Question: i'm searching Days now for a Rate/Like Gem that allows me to rate/like an image just like the Facebook Like.
I'm having that button hovering over my image:

and it would be nice if could access the Like Count and Display it.
I would not post this if i didn't really searched it, but after DAYS, maybe someone knows a quick solution to my Problem.
Thanks
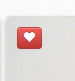
Answer: Did you tried 'acts_as_votable' gem? if no, that's what you need
Usage:
'''
class Pin < ActiveRecord::Base
# ...
acts_as_votable
end
class User < ActiveRecord::Base
#...
acts_as_voter
end
'''
Helpful links
- <URL>